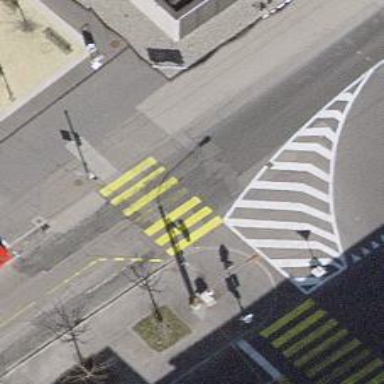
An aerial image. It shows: Uncontrolled zebra crossing with notable zebra markings.